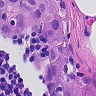
Metastatic tissue present: yes